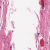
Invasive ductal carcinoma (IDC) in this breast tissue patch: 0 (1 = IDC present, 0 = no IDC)